Interaction volume radius: 10 \u00c5
Interaction volume height: 10 \u00c5
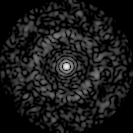
Disorder parameter: 0.8464